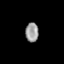
Tissue: prostate
Cell type: T cells
Senescence score: 0.6972
Nuclear area (px): 245
Mean DAPI intensity: 155.322